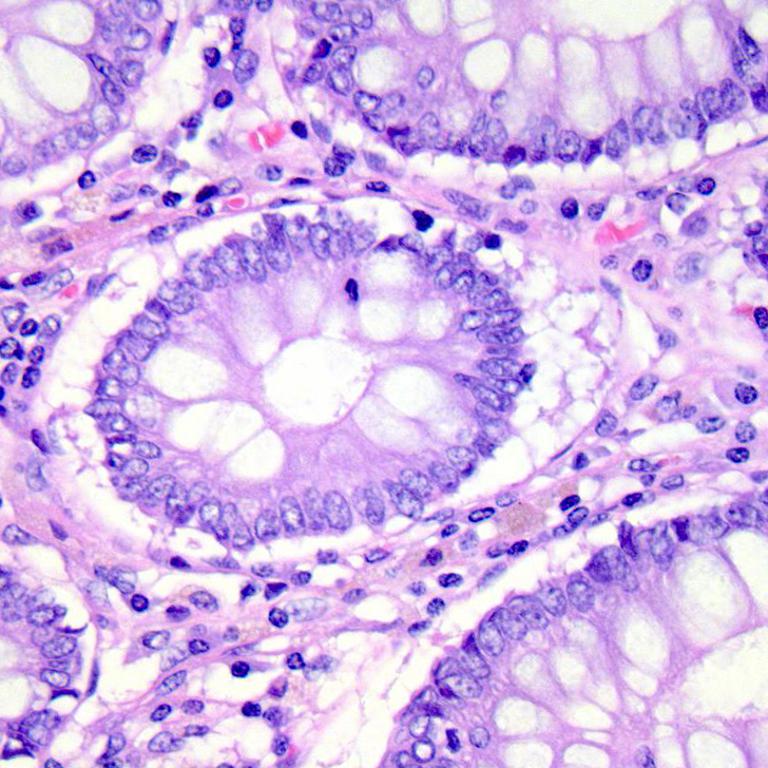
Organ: colon
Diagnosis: benign